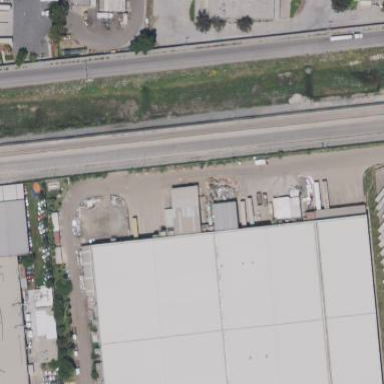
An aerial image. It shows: Industrial building.